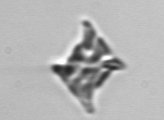
Label: Eucampia